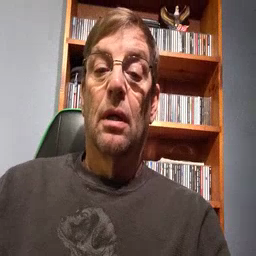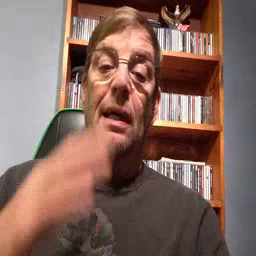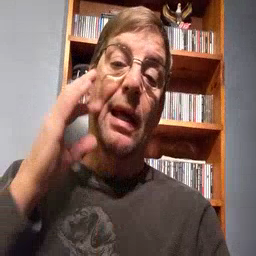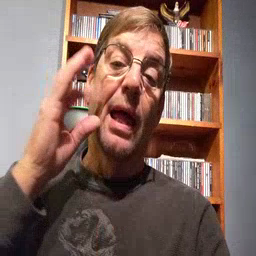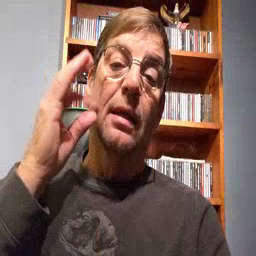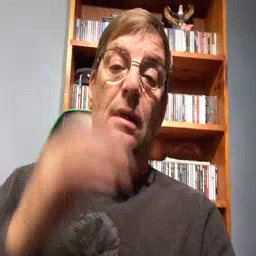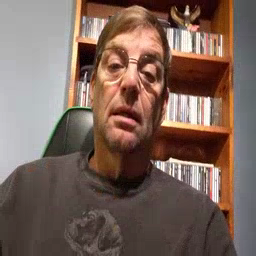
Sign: cat